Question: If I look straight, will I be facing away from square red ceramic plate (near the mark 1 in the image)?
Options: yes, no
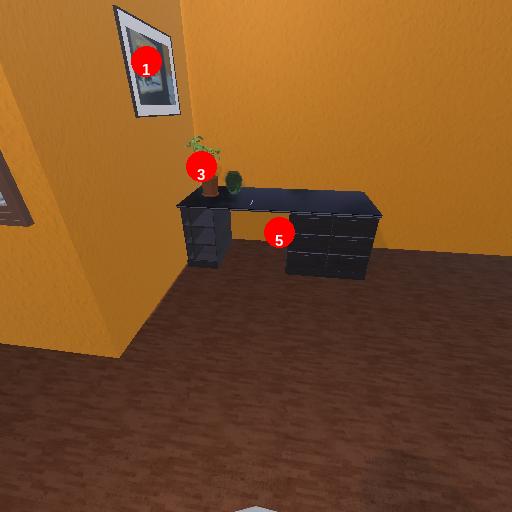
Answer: yes